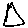
Label: triangle